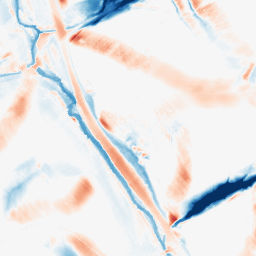
Category: morphological
Decomposition family: morphological_diamond
Decomposition parameters: operation: average
radius: 20
Upsampling method: lanczos
Upsampling parameters: scale: 2
Upsampling scale: 2